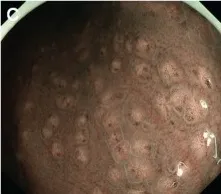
Esophagogastroduodenoscopy images of Case 1. (c): The elevations were emphasised on narrow-band imaging.
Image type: endoscopy (gi_endoscopy)